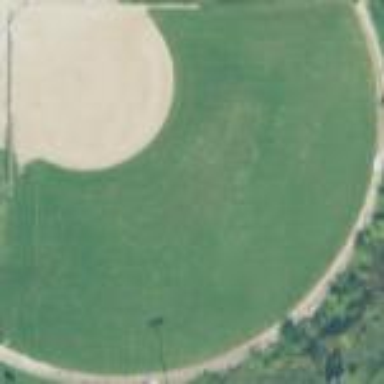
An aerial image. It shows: Baseball pitch for leisure land.